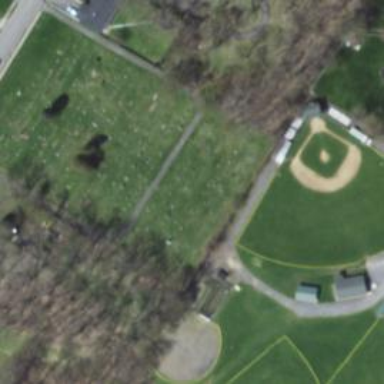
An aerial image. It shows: Cemetery.